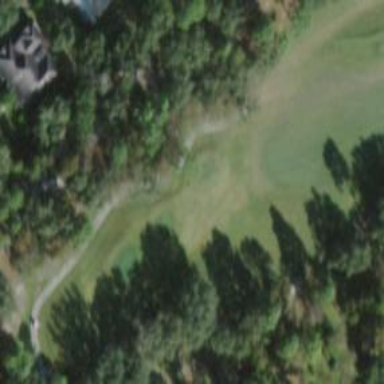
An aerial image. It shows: Service road designated as golf cart path.